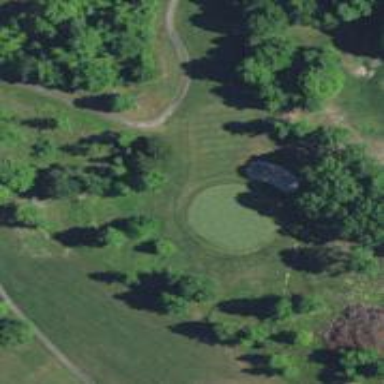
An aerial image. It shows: View of golf hole.